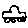
Label: car